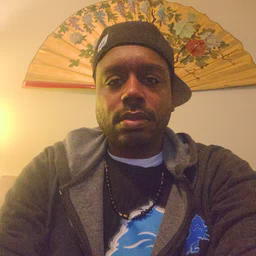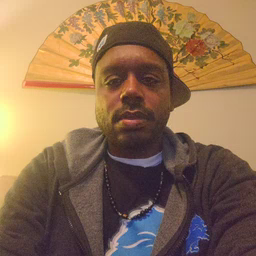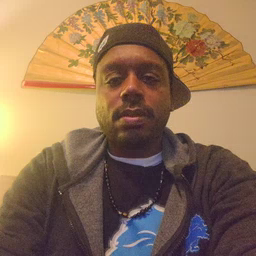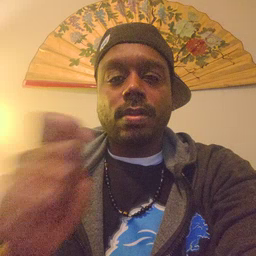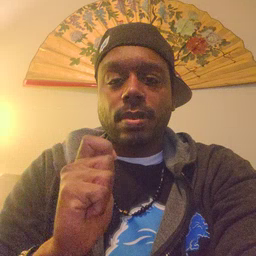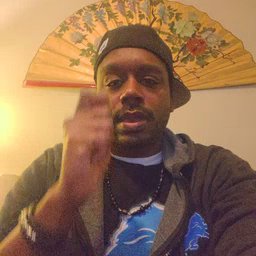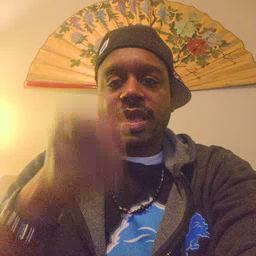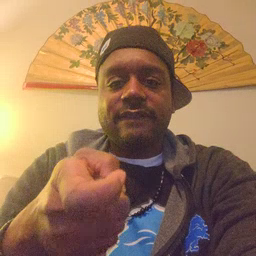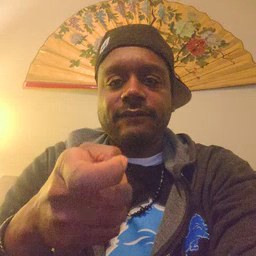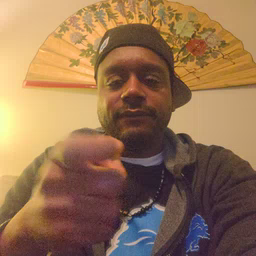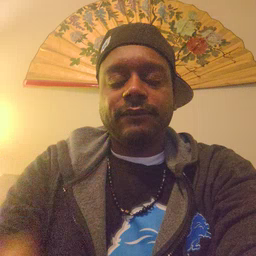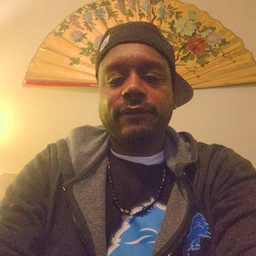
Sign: gift